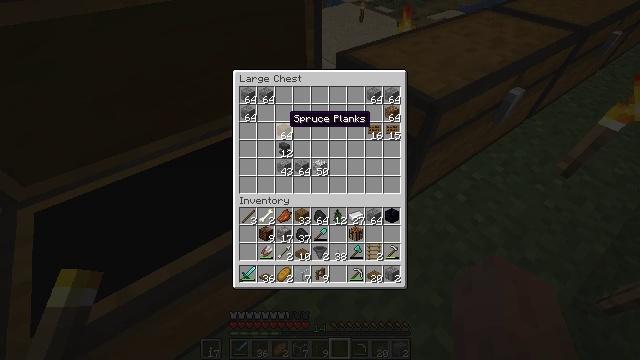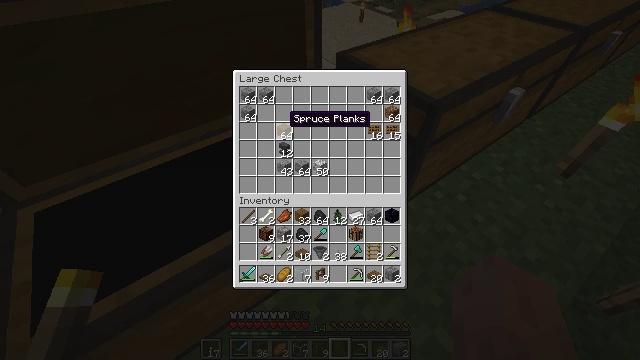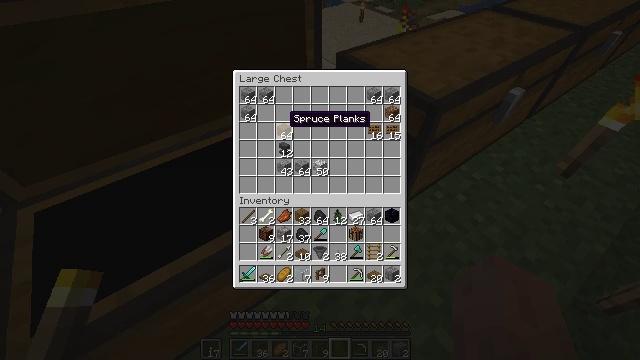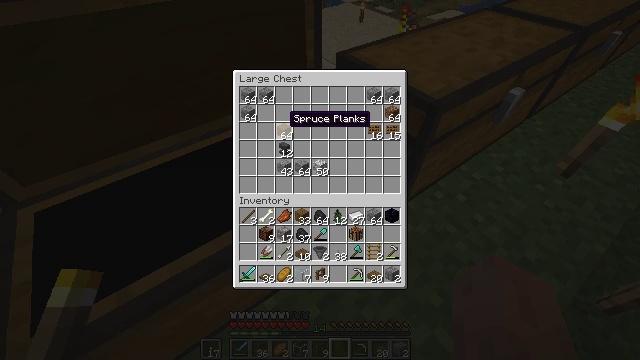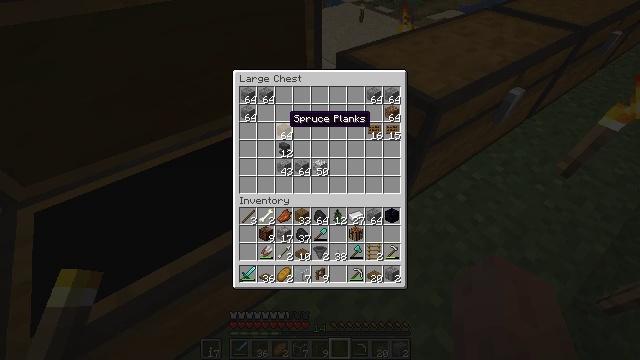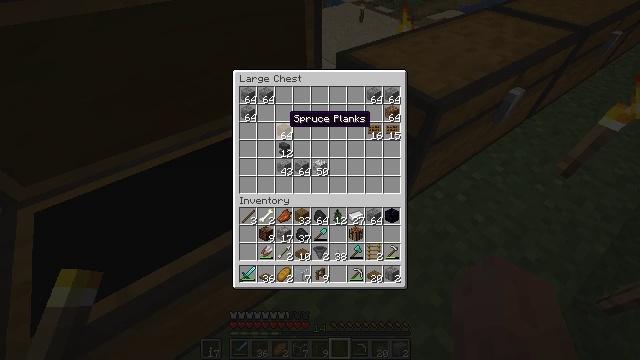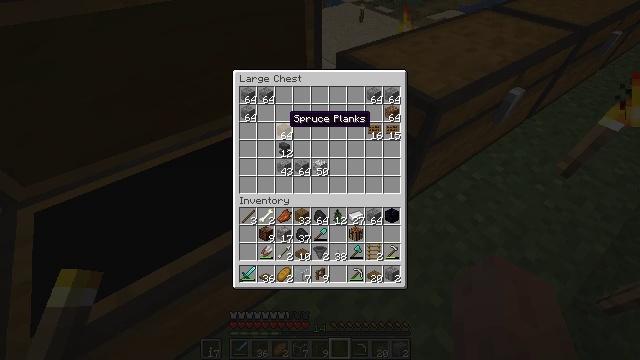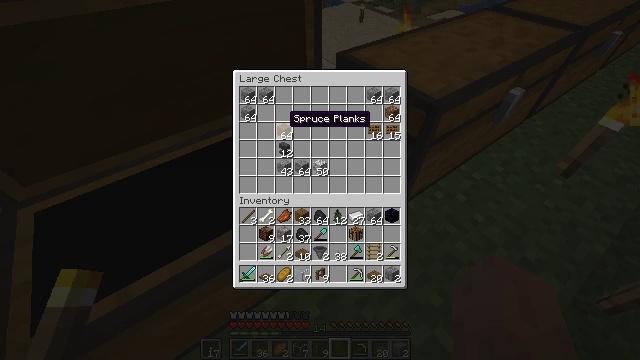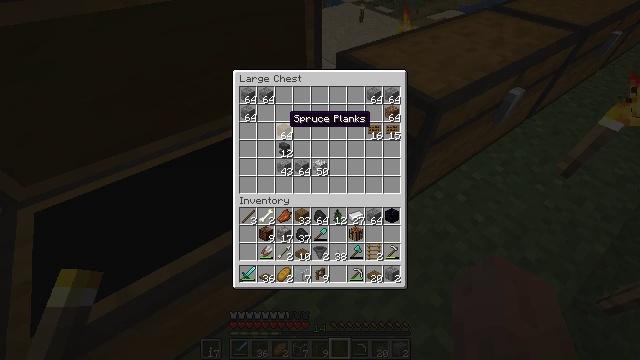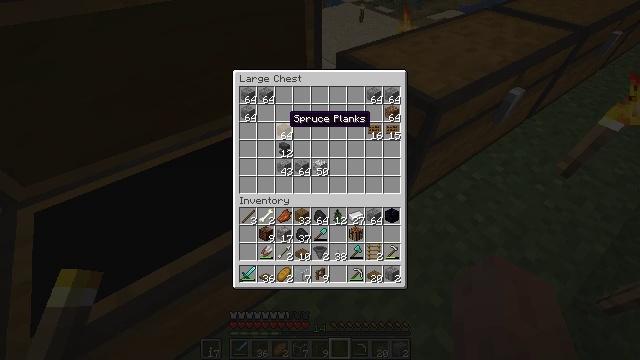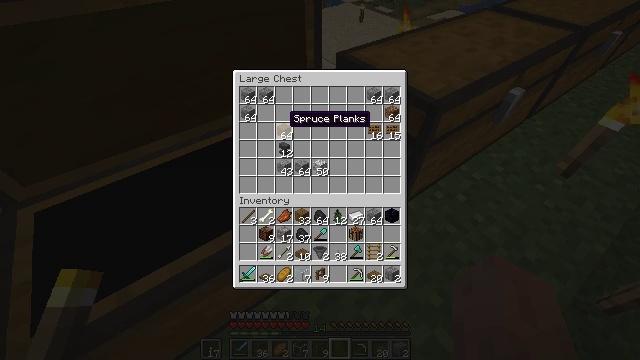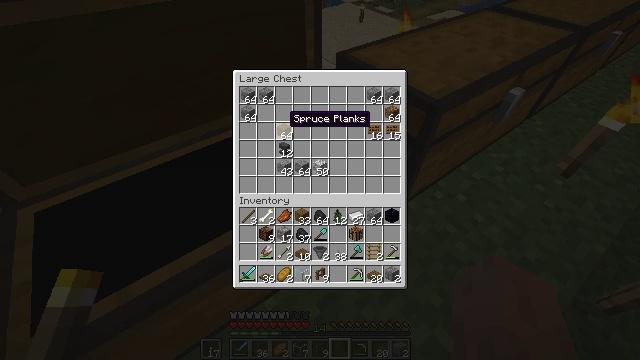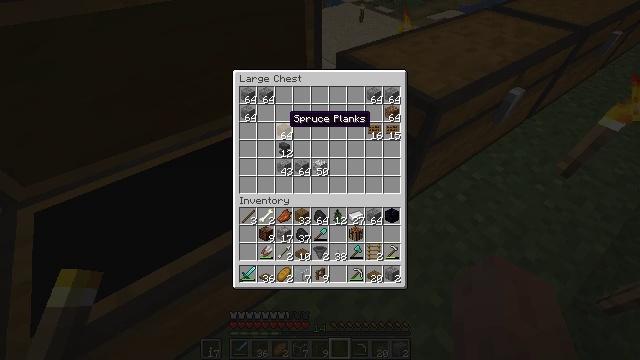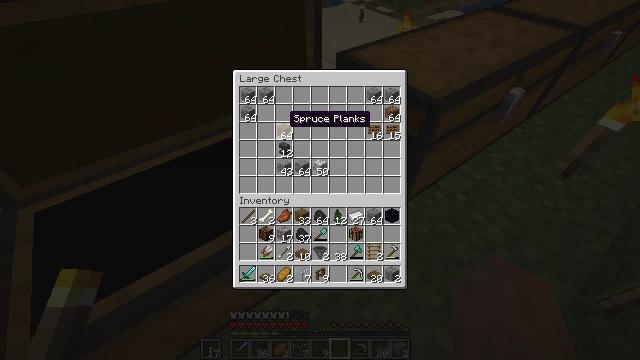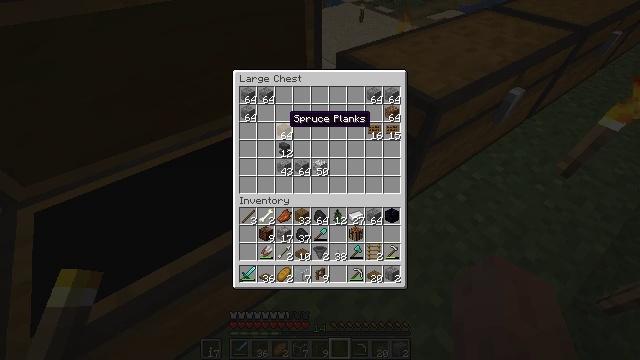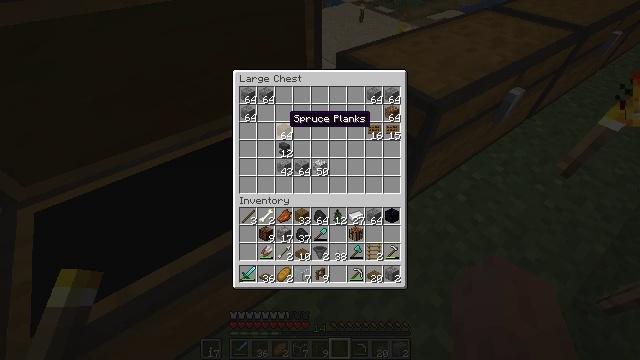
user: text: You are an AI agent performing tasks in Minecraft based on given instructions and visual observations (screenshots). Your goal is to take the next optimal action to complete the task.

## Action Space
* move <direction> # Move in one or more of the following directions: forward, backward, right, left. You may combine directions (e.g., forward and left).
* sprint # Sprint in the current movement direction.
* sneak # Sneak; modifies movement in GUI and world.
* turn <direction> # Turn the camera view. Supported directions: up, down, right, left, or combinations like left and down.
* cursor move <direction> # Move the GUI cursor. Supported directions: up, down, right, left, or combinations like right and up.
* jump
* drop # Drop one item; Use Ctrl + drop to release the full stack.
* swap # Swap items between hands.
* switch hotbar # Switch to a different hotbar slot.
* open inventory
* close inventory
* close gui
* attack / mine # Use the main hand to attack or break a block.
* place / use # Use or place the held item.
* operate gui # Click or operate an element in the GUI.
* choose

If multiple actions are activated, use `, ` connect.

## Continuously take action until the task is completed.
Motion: motion action
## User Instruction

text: Open the crafting table to craft stone brick stairs.
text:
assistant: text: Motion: no_op
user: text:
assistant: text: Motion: no_op
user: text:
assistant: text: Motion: no_op
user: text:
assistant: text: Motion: no_op
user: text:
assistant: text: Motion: no_op
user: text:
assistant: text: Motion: no_op
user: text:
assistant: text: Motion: no_op
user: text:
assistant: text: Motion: no_op
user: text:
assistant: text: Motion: no_op
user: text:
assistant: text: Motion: no_op
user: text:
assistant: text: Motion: no_op
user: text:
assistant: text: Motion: no_op
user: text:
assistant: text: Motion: no_op
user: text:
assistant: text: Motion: no_op
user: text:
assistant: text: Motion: no_op
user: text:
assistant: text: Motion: no_op
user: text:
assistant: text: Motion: no_op
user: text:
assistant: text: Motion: no_op
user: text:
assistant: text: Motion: no_op
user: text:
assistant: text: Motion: no_op
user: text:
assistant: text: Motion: no_op
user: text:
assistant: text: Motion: no_op
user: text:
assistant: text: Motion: no_op
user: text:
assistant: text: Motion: no_op
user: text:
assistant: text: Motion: no_op
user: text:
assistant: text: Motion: no_op
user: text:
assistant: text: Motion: no_op
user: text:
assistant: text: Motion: no_op
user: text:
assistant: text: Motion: no_op
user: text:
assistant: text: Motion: no_op